Current action and preconditions to check: trajectory_clear

Your task: For each precondition in the list above, predict whether it will hold at this action.

Consider the current scene as observed from the mobile robot's camera, and analyze the predicted future states of all dynamic agents (e.g., people, animals, vehicles, or any moving entities) within the NEXT SECOND.

IMPORTANT: Only answer "very likely" if you are absolutely certain—based on strong, clear evidence—that a dynamic agent will violate the precondition in the predicted future state. Do NOT answer "very likely" for unlikely, ambiguous, or low-probability risks.

Ask yourself for each precondition: Is there a high probability, with clear and convincing evidence, that the predicted future states of any dynamic agent will interfere with the predicted future state of the currently executing action within the NEXT SECOND, causing that precondition to fail?

Assess the risk level based on these predictions. Use "likely" or "very likely" if motions create a clear risk of interference.

Use "neutral" or "improbable" if agents are nearby but their predicted paths are clearly diverging or non-conflicting.

Failure Risk Categories: "very improbable", "improbable", "neutral", "likely", "very likely"

Answer Format: Output ONLY the probability_of_failure value from these categories: "very improbable", "improbable", "neutral", "likely", "very likely"

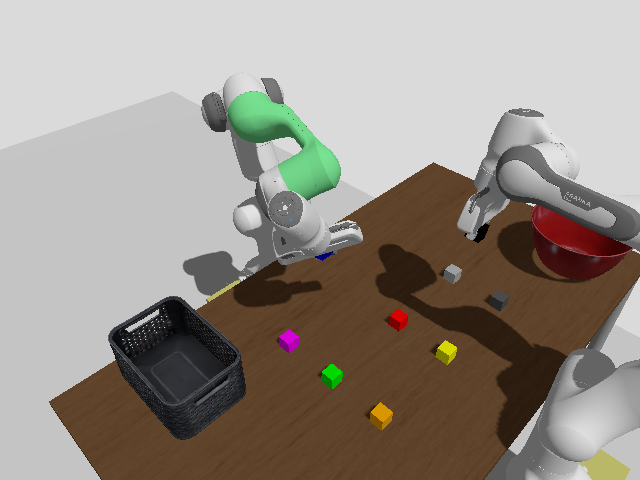

Answer: very improbable